Aerial crown-view tile of a tropical tree (Barro Colorado Island, Panama), acquired 20240611:
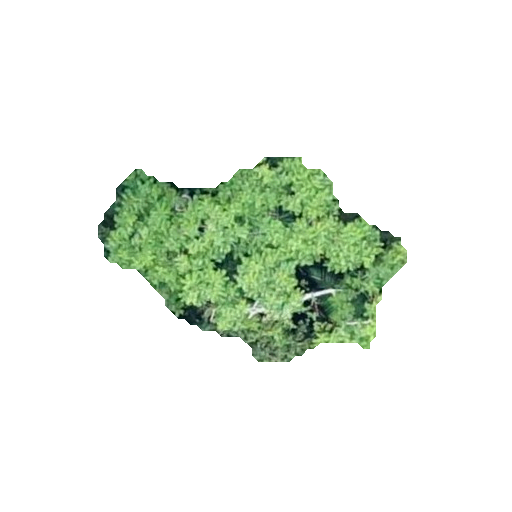
Species: Protium stevensonii
GBIF accepted scientific name: Tetragastris panamensis
Crown area: 62.979 m²